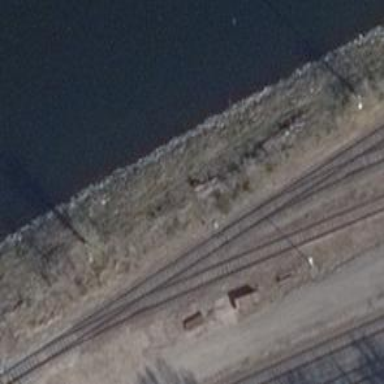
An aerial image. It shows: Railway switch.